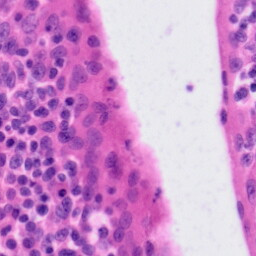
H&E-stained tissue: Tonsil